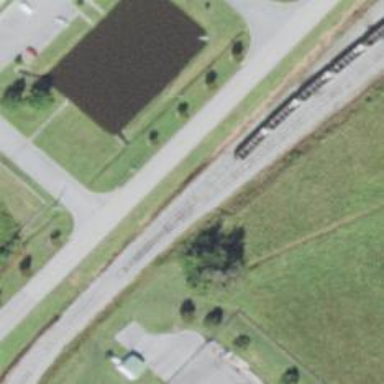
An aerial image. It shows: Railway siding with rails.